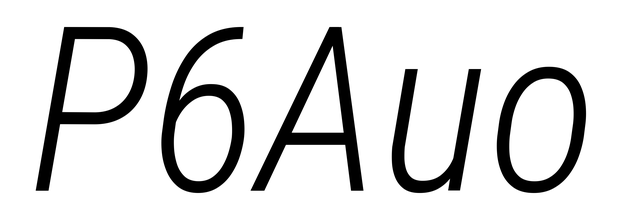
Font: Roboto-Italic_Condensed_Light_Italic